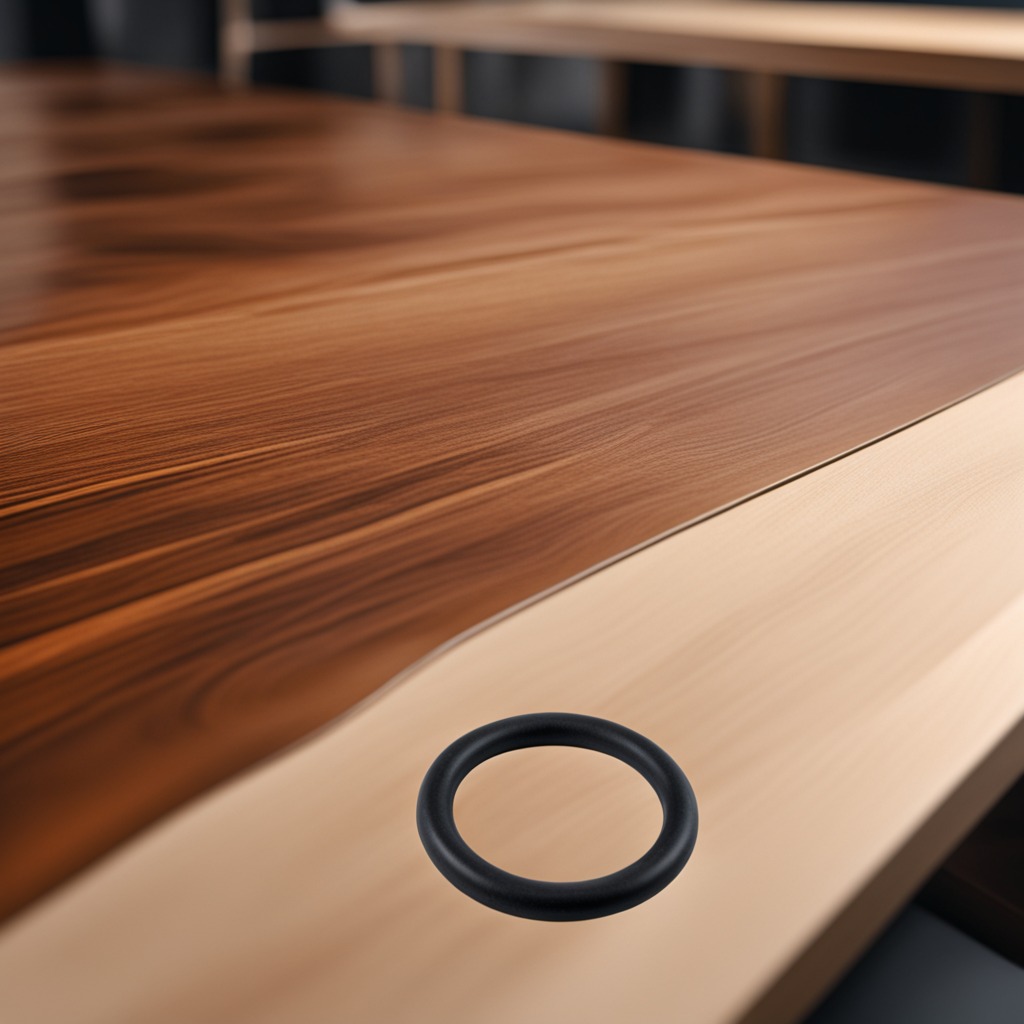
A rubber O-ring is lying on the wooden table in a carpentry studio rich wood textures side lighting.